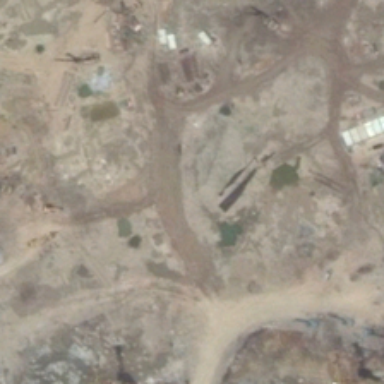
The wasteland is divided into several parts by curly pathways .